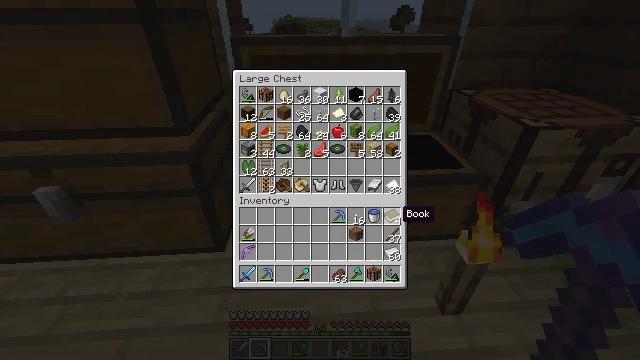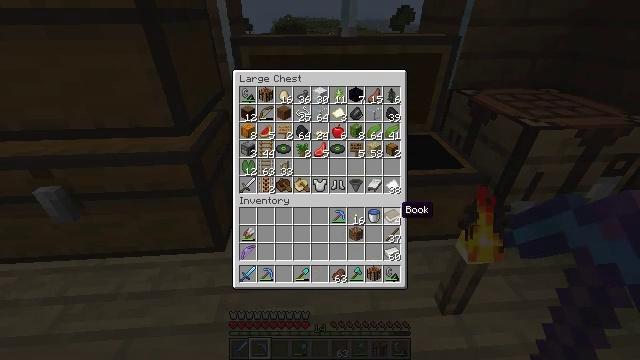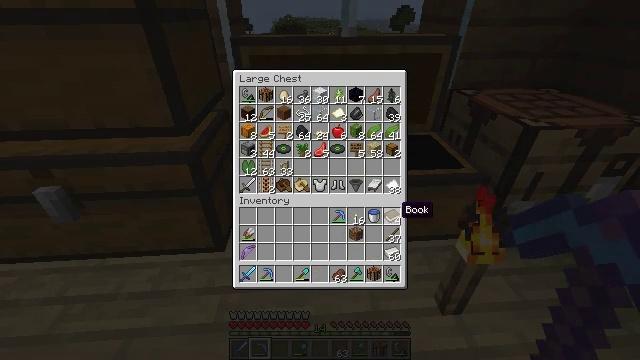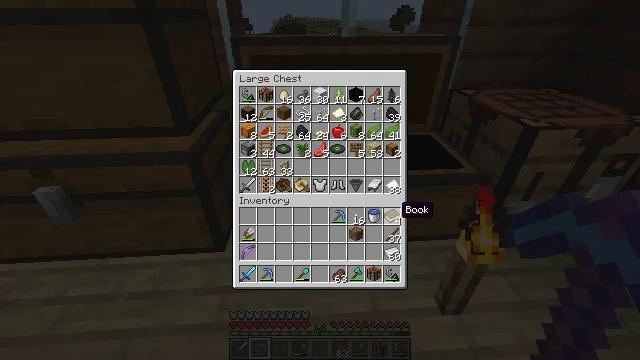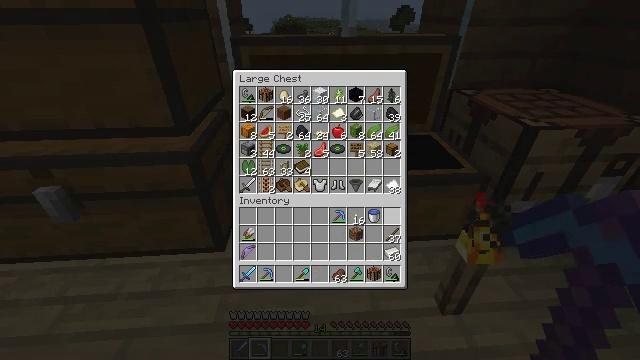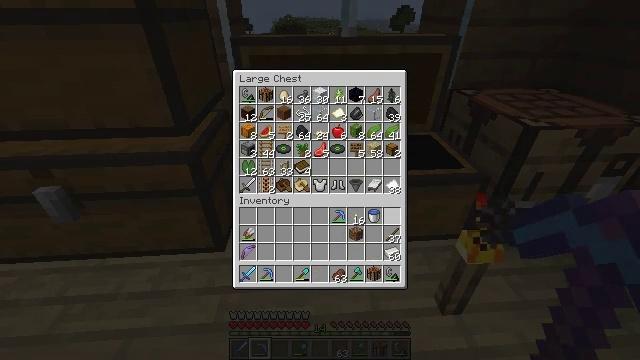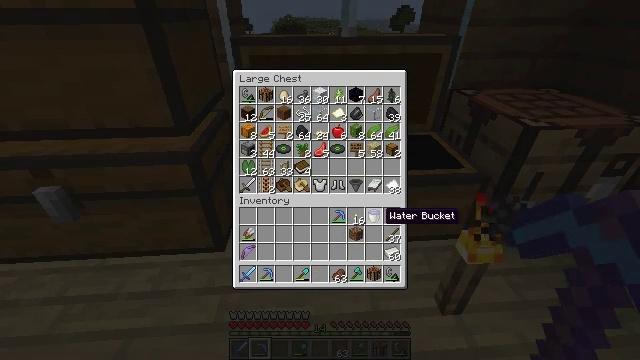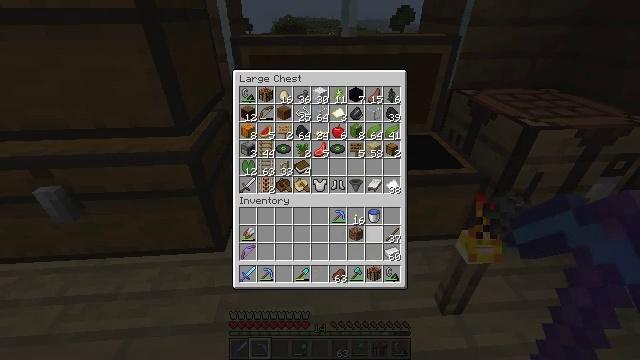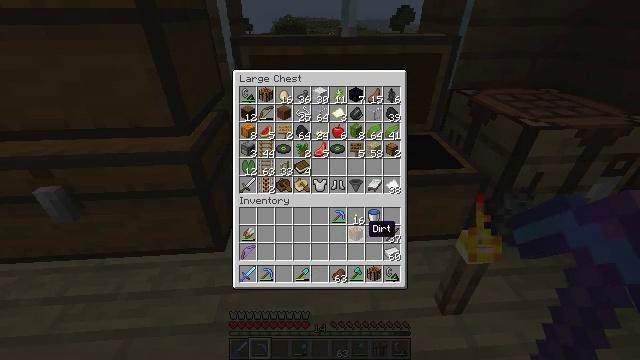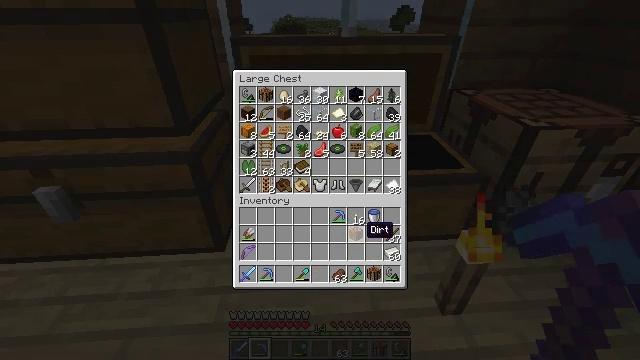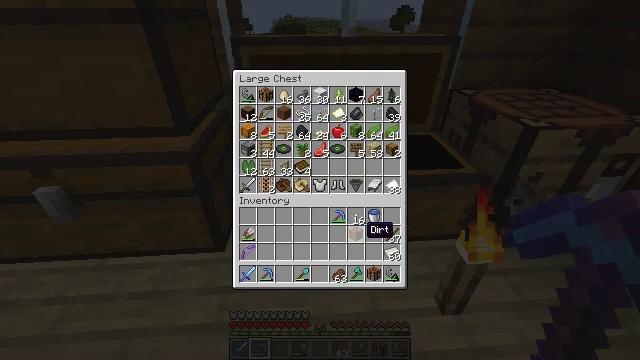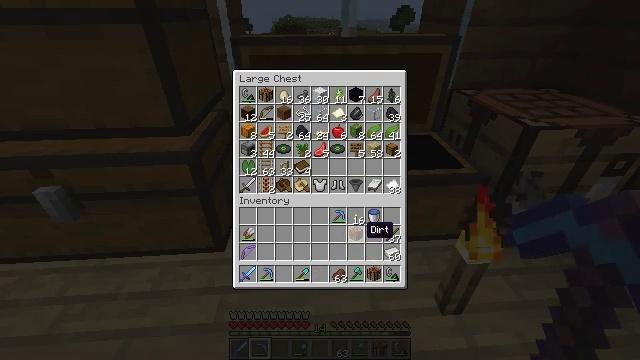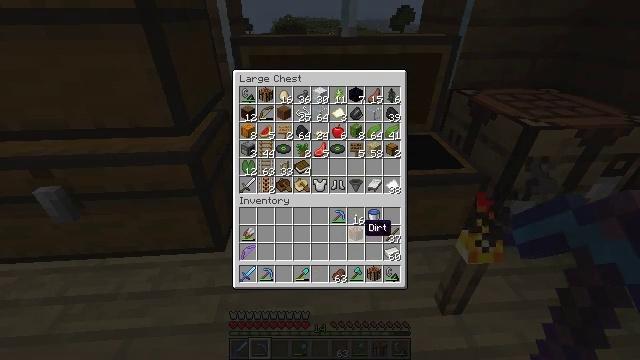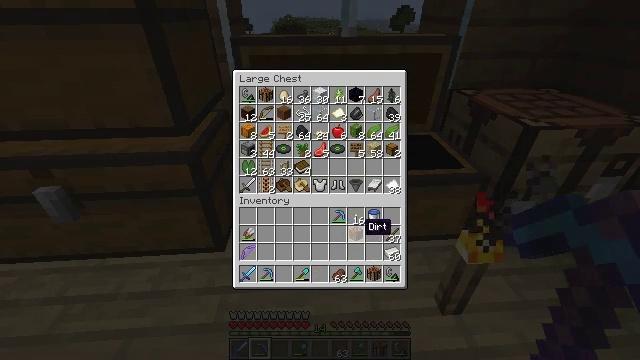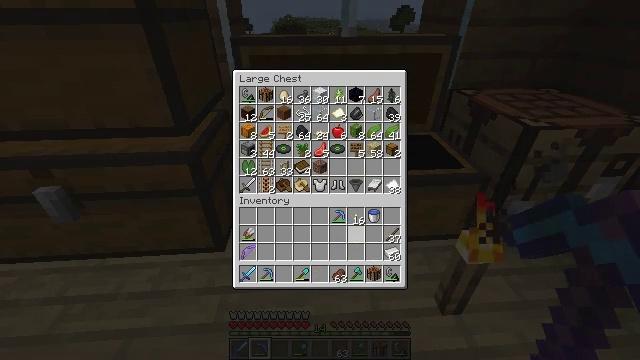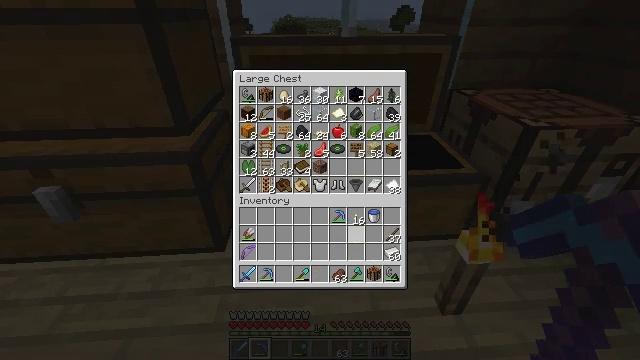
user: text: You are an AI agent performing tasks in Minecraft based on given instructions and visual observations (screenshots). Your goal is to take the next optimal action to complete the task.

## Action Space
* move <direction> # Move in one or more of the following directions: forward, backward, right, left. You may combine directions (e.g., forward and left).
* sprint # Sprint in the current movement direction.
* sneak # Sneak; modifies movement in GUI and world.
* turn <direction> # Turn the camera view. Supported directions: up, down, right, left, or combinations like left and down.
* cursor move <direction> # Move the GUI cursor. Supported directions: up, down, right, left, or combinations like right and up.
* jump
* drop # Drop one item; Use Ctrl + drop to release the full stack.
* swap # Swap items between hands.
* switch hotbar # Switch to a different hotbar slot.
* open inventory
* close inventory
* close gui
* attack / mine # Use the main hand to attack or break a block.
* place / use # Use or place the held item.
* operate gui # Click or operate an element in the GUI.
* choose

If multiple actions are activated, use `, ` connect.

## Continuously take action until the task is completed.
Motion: motion action
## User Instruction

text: Kill mobs.
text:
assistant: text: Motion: sneak
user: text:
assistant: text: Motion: sneak
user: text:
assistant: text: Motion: sneak
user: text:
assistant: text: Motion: sneak, attack / mine
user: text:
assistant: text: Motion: sneak, attack / mine
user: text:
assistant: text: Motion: sneak, turn left
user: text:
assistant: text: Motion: sneak, turn left
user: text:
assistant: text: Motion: sneak, turn left and down
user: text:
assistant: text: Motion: sneak
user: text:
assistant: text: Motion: sneak
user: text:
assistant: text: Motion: sneak
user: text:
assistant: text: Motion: sneak
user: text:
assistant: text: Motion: sneak
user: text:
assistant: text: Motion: sneak, attack / mine
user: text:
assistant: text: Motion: sneak, attack / mine
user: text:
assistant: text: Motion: sneak
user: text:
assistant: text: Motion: sneak, turn right
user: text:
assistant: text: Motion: sneak, turn right
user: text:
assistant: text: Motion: sneak
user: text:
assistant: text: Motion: sneak, turn left and up
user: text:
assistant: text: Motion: sneak, turn left and up
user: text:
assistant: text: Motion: sneak, turn up
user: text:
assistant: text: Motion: sneak
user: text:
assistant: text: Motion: sneak
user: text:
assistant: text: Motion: sneak
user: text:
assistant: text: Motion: sneak, attack / mine
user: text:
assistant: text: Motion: sneak, attack / mine
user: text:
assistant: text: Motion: sneak
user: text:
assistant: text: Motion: turn left and down
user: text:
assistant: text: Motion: turn left and down